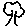
Label: tree